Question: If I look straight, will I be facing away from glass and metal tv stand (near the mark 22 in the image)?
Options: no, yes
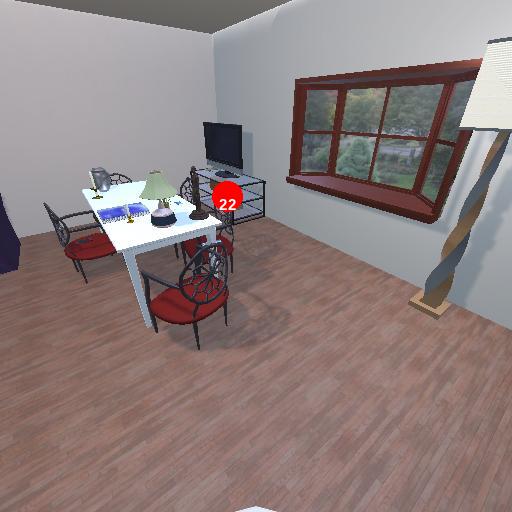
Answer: no